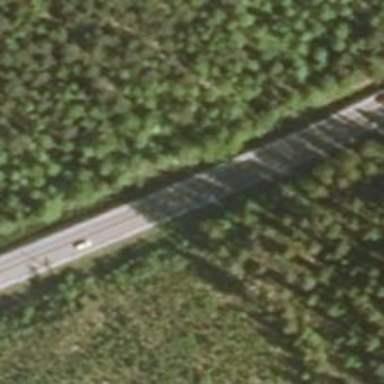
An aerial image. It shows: Asphalt road classified as trunk highway.